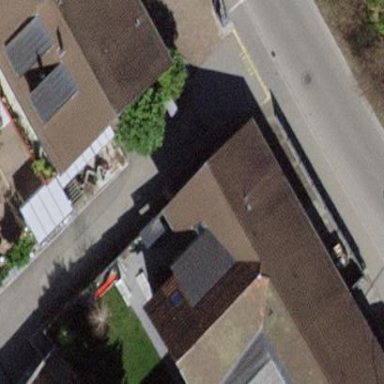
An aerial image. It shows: Gabled apartment building with pitched roofs.